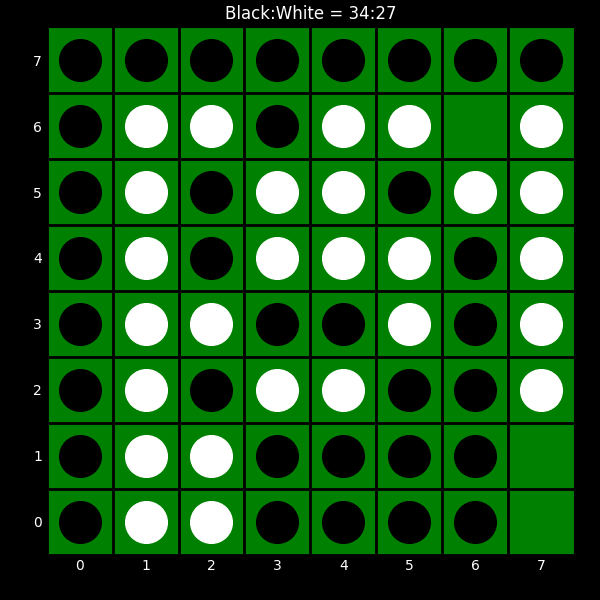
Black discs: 34
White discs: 27